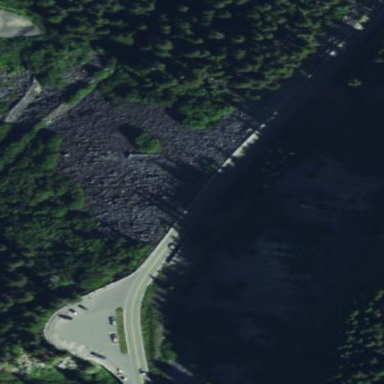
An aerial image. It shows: Natural scree.